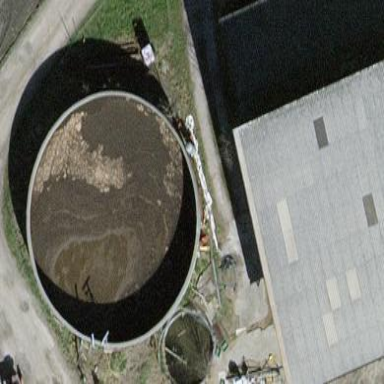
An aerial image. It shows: Slurry tank building.